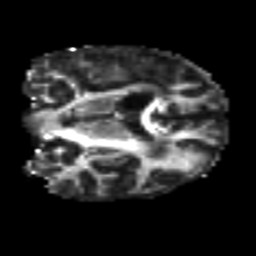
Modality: FA
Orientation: coronal
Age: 58
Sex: male
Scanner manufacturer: siemens
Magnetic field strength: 3 T
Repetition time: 4.987 s
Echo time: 0.0792 s